Field crop: maize
Growth stage: 2
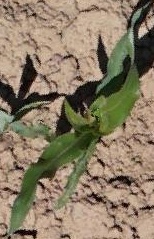
Species: maize